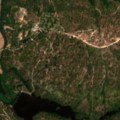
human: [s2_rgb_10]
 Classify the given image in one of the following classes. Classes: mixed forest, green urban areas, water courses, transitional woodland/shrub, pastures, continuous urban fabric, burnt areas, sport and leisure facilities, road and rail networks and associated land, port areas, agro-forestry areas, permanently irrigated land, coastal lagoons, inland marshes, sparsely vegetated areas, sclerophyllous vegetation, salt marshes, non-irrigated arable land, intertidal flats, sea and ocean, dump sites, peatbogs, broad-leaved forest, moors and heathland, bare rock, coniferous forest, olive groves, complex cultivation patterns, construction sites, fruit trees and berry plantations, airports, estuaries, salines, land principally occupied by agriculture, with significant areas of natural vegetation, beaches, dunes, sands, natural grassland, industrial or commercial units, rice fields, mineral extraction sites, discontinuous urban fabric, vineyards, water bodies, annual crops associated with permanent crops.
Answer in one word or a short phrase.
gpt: continuous urban fabric